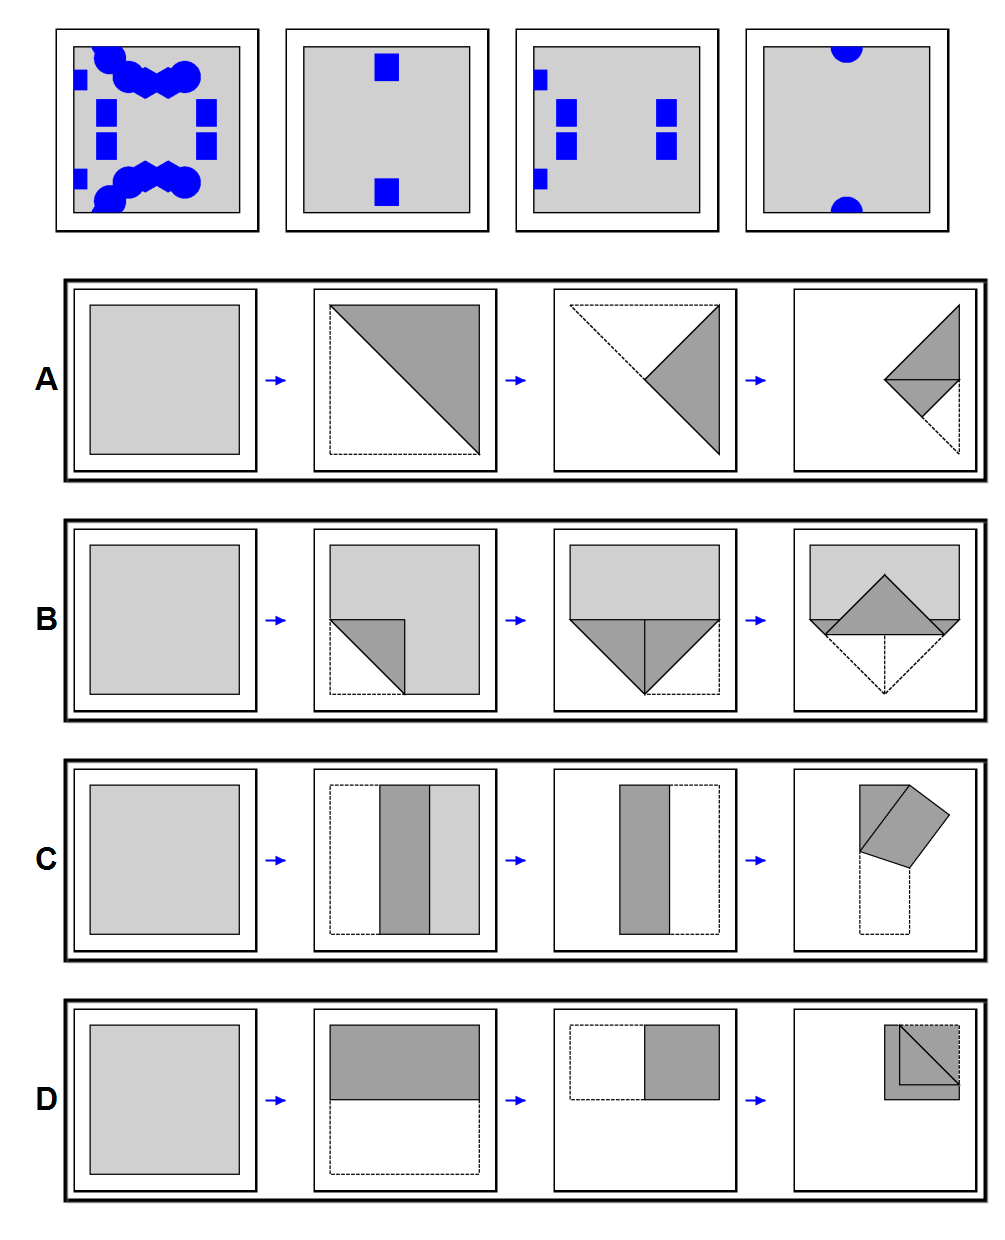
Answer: D